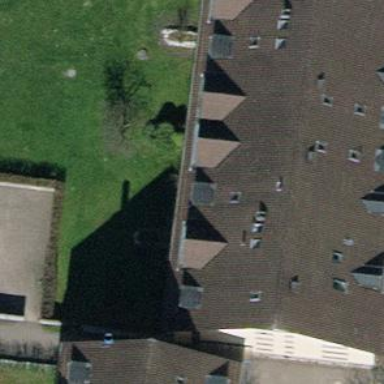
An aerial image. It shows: Gabled roof tile apartment building.